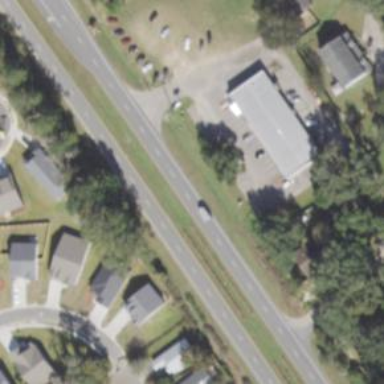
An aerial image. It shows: Asphalt road classified as trunk highway.